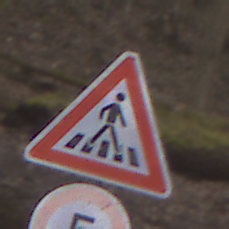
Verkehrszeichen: FussgaengerueberwegLinks
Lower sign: Geschwindigkeit5
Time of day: MorningAfternoon
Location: Outdoor (Nature)
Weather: Overcast
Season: Autumn
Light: Natural